Field crop: maize
Growth stage: 2
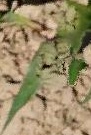
Species: maize